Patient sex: M
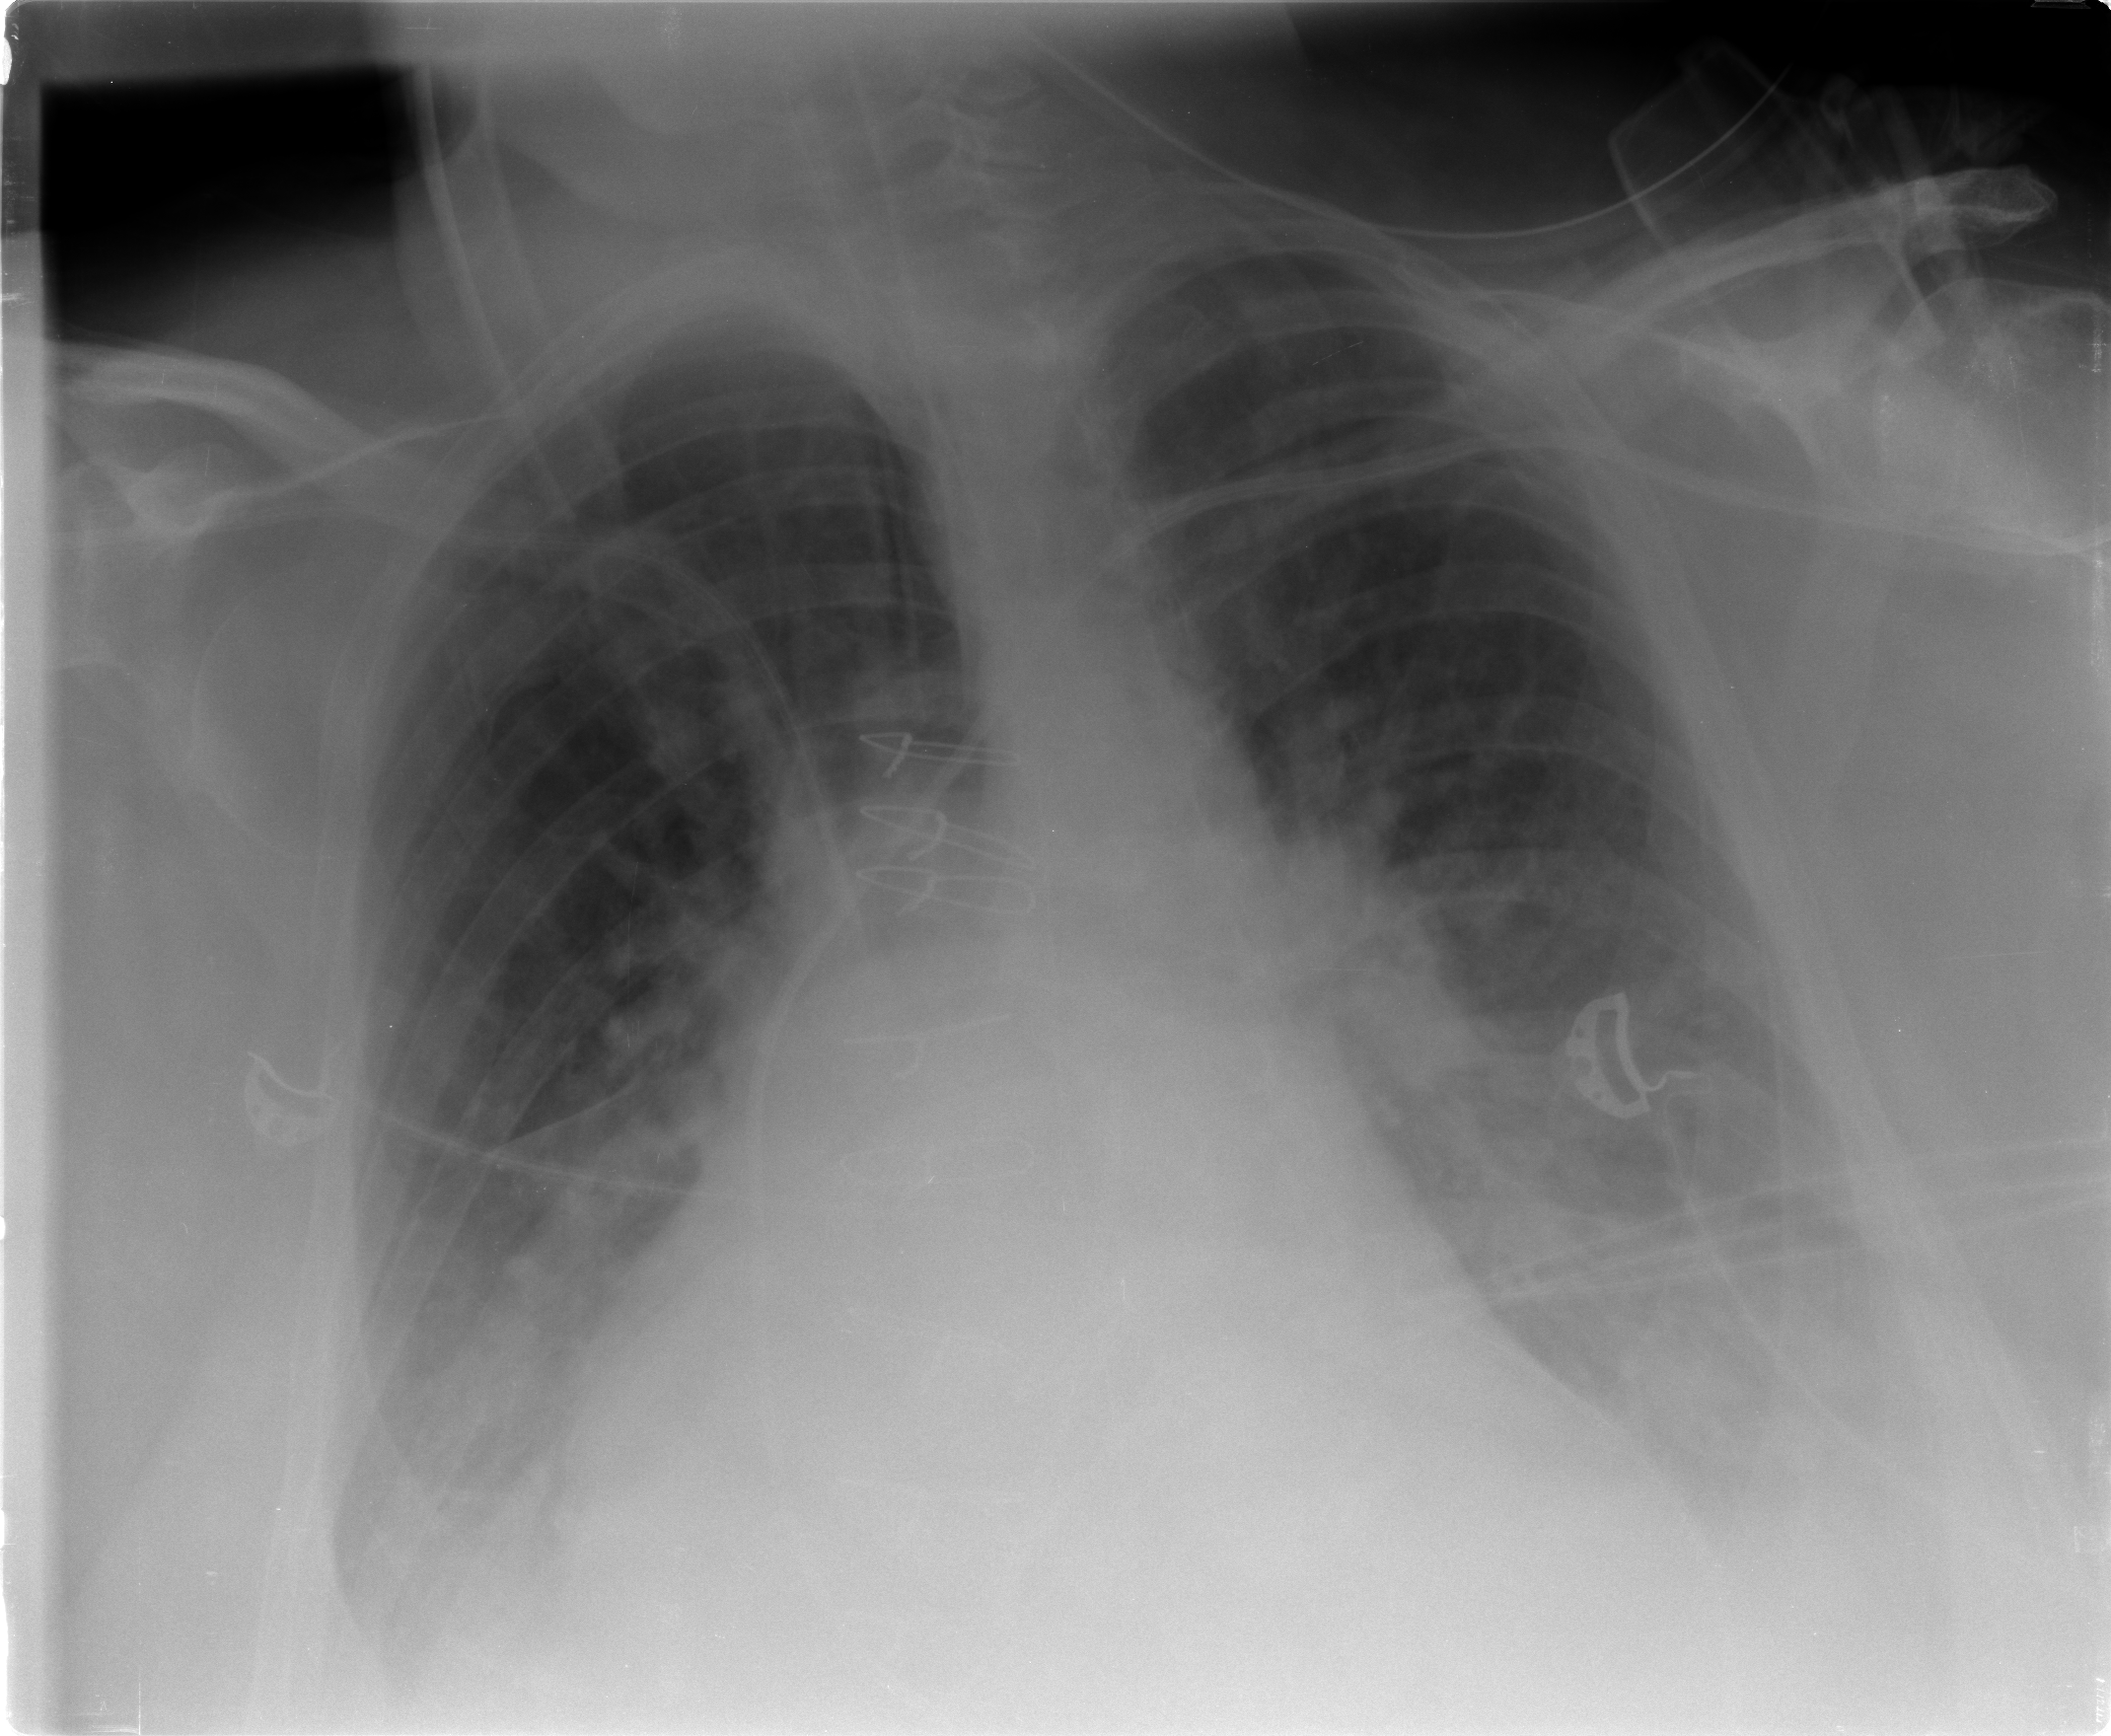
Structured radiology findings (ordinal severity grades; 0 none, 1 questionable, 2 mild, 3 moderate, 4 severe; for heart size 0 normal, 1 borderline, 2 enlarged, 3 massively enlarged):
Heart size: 2
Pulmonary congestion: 2
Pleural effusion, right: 2
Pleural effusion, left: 2
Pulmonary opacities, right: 1
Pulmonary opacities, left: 2
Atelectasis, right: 2
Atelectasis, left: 3